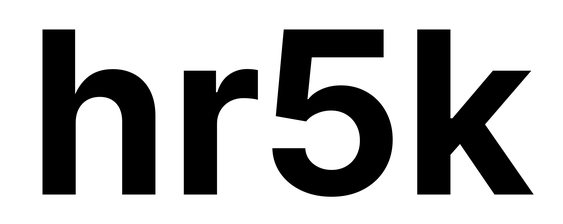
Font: Inter_Bold